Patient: sex M, age 50
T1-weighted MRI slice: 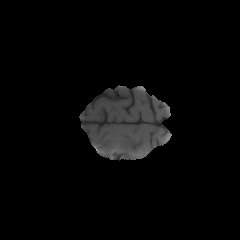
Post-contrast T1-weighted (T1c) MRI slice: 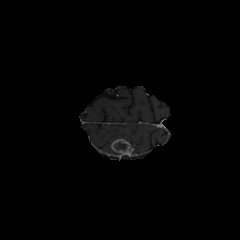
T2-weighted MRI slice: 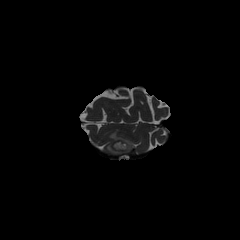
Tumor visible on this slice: yes
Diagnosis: Glioblastoma, IDH-wildtype
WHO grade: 4